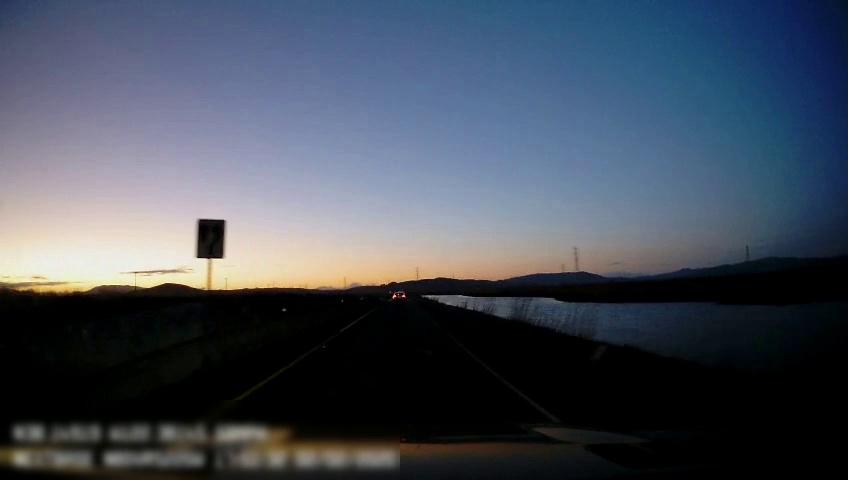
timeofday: Dusk/Dawn/Twilight
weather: Sunny
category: Drivable Space
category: Vehicles | Car
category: Lanes | Current Lane
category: Lanes | Current Lane